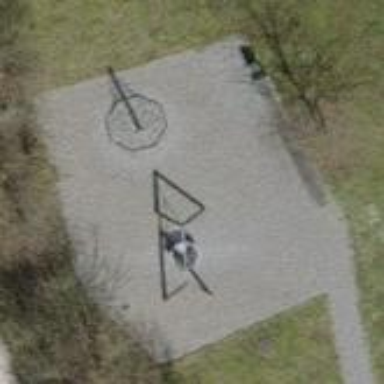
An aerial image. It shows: Playground area for leisure activities on the land.